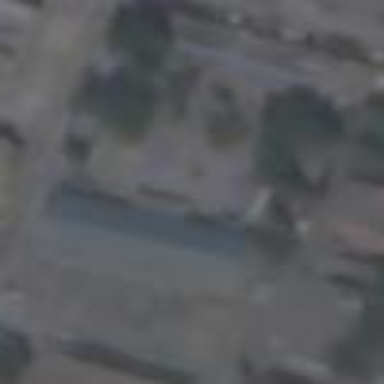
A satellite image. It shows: School building.